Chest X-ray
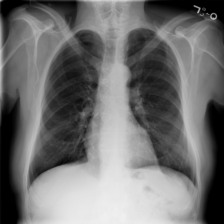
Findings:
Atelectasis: negative
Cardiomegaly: negative
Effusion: negative
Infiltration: negative
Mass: negative
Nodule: negative
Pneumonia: negative
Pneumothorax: negative
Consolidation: negative
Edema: negative
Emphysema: negative
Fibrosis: negative
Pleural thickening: negative
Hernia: negative